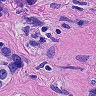
Metastatic tissue present: yes